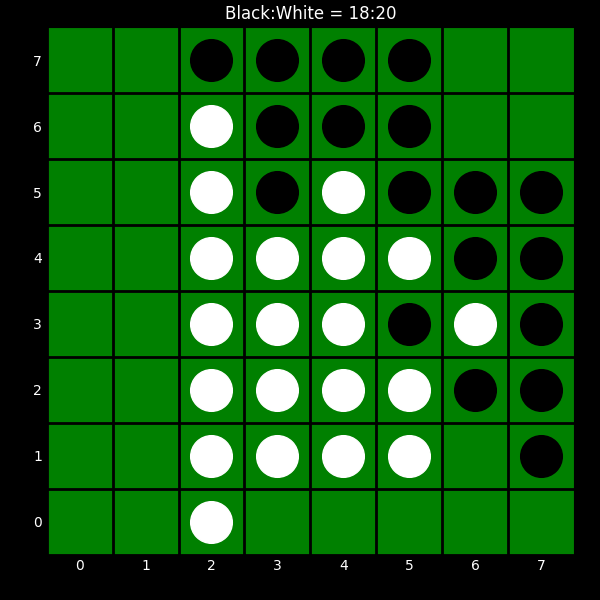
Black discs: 18
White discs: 20